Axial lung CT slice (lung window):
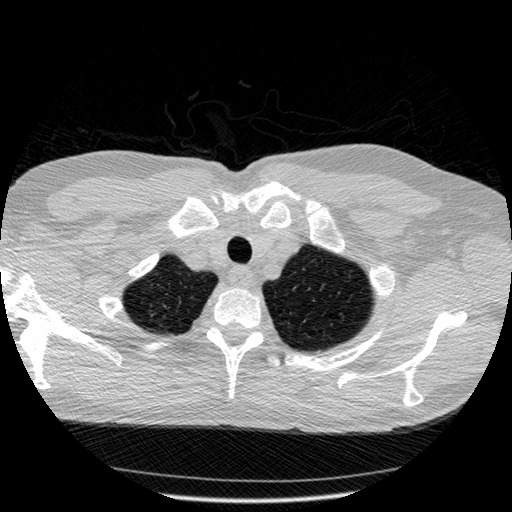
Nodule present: no